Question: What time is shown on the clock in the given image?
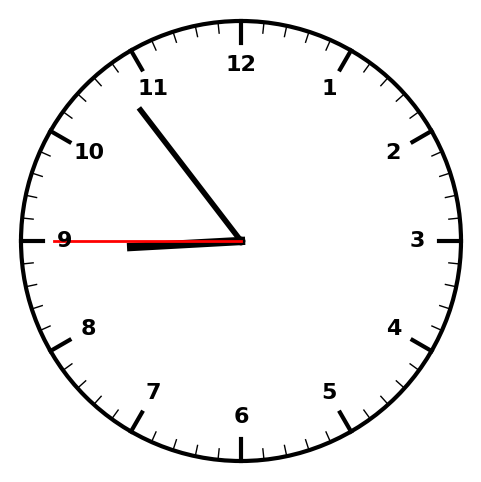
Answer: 08:53:45